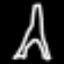
Label: The Eiffel Tower